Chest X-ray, AP view. Patient: 54 years old, sex M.
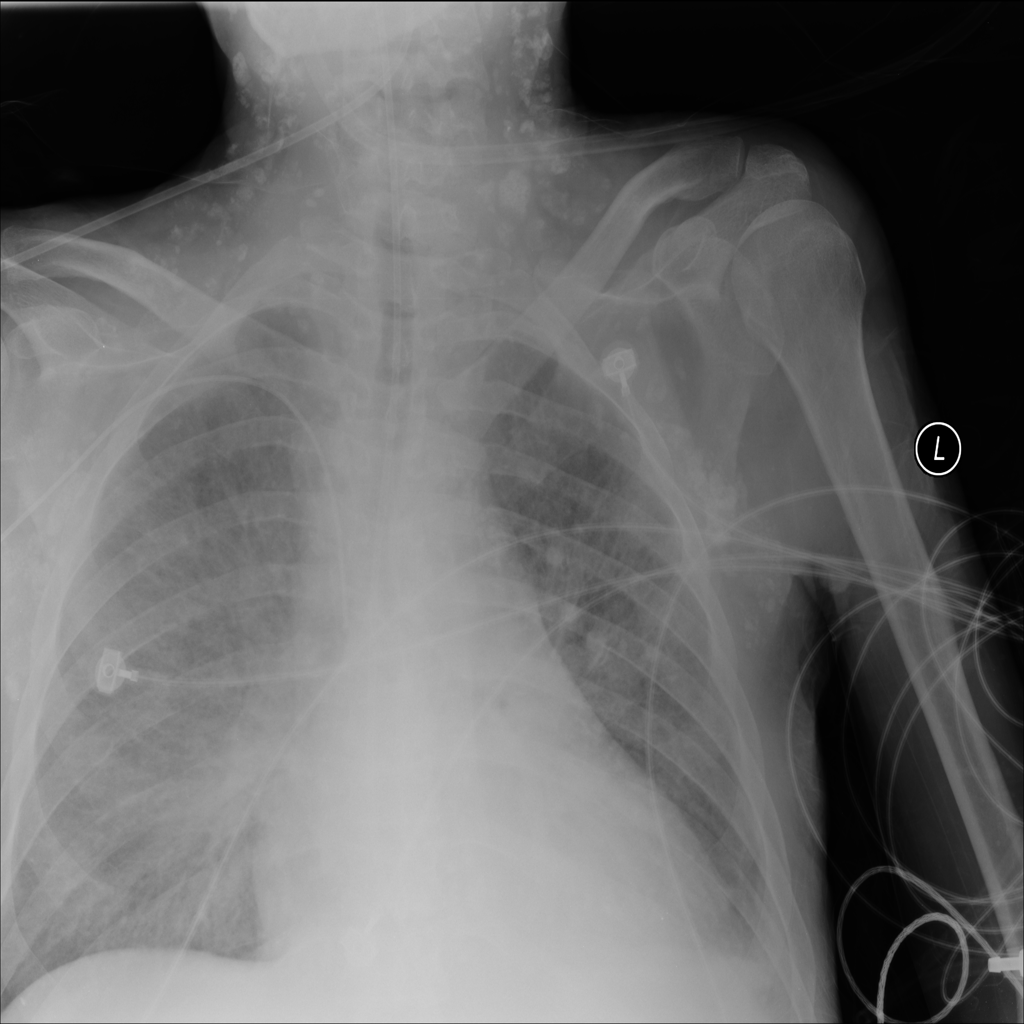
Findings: Infiltration